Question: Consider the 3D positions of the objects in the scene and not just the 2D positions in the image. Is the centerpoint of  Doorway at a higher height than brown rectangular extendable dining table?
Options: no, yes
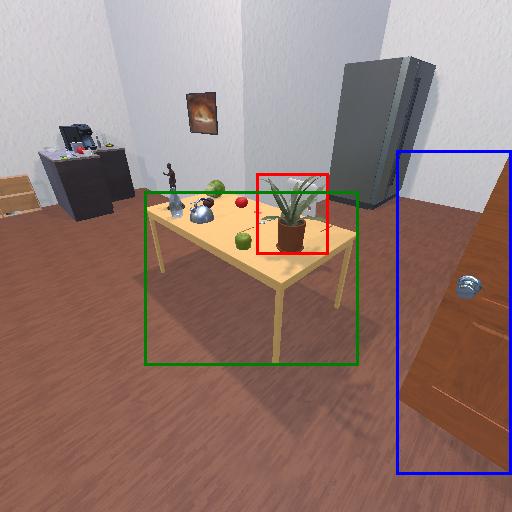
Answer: no